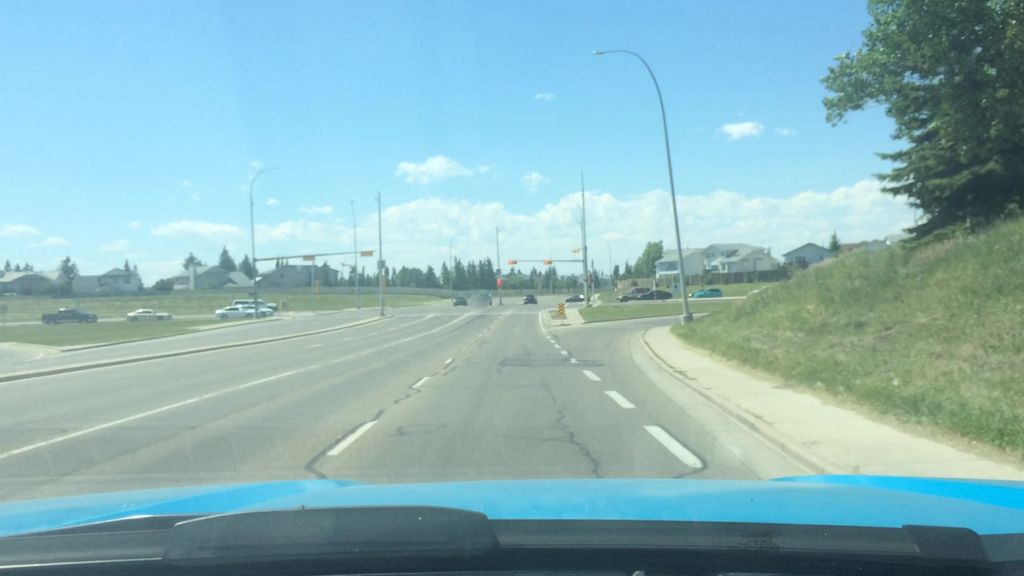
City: calgary